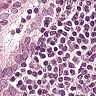
Metastatic tissue present: yes